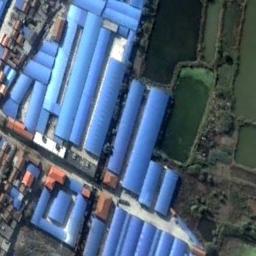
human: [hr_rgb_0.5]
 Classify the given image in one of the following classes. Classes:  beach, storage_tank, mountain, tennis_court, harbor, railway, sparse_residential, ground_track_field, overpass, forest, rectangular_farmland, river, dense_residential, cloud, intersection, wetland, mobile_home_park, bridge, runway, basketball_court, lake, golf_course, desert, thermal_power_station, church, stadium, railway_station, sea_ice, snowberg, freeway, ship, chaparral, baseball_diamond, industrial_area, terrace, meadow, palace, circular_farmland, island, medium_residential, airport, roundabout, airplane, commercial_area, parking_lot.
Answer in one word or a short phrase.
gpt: industrial_area